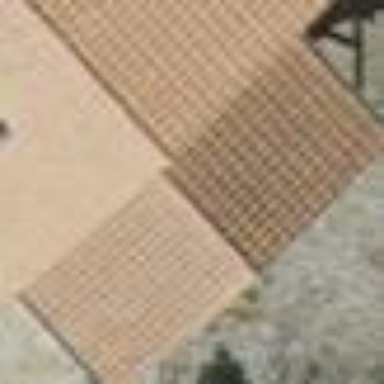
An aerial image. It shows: View of roof of building.